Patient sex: M
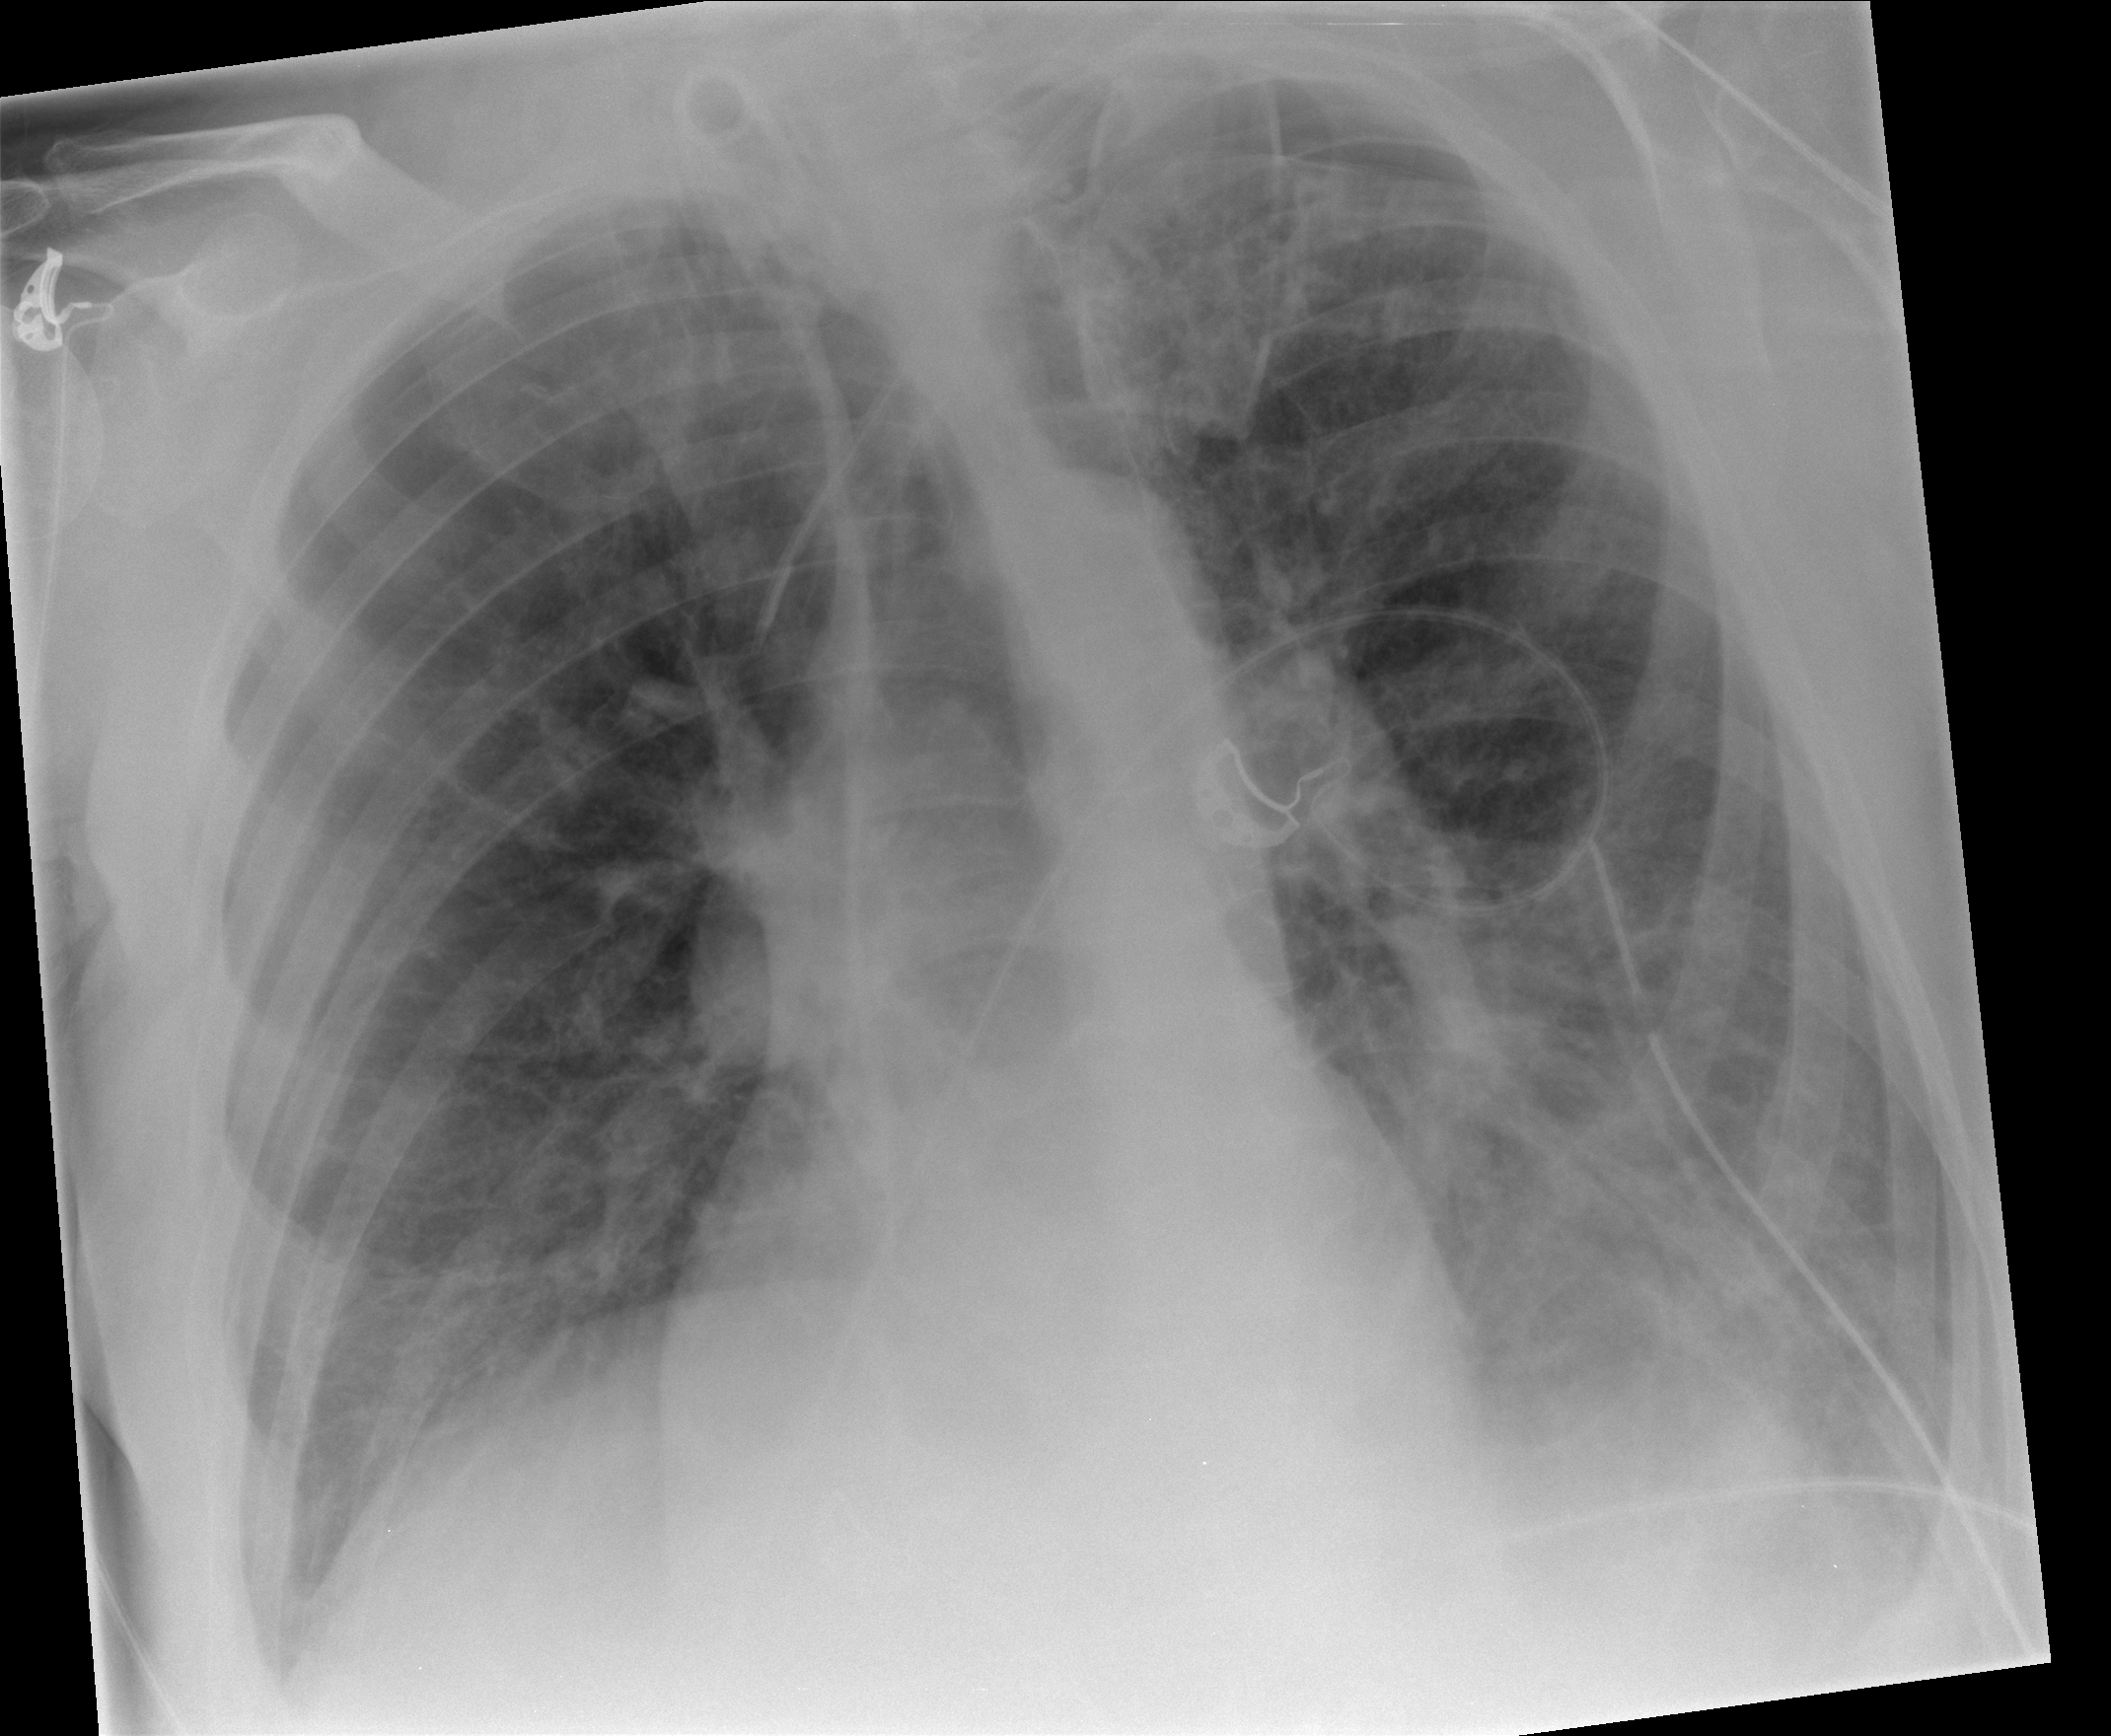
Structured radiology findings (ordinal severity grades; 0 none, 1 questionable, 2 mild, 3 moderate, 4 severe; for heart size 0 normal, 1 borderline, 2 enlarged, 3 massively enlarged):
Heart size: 1
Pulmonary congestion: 2
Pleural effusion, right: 2
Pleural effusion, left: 2
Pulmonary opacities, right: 1
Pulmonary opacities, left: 2
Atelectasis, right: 2
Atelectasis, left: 2